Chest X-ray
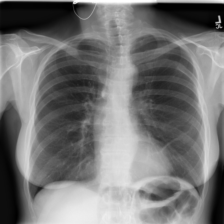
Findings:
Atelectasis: negative
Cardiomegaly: negative
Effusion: negative
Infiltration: negative
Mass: negative
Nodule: negative
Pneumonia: negative
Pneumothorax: negative
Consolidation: negative
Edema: negative
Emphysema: negative
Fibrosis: negative
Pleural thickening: negative
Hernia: negative